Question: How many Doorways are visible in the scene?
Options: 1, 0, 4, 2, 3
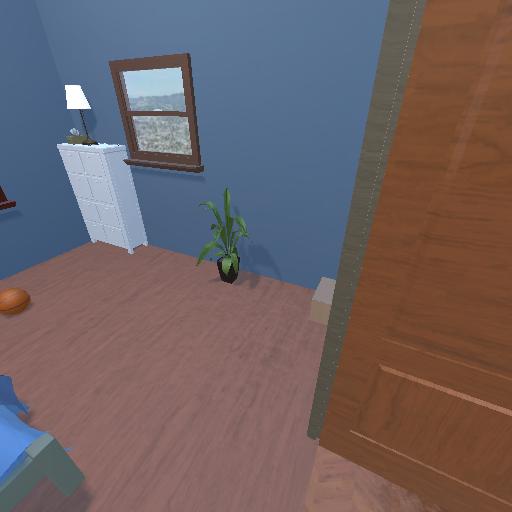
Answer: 1